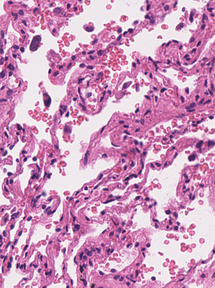
Tumor epithelial tissue: no
Tumor-associated stroma tissue: no
Normal tissue: yes